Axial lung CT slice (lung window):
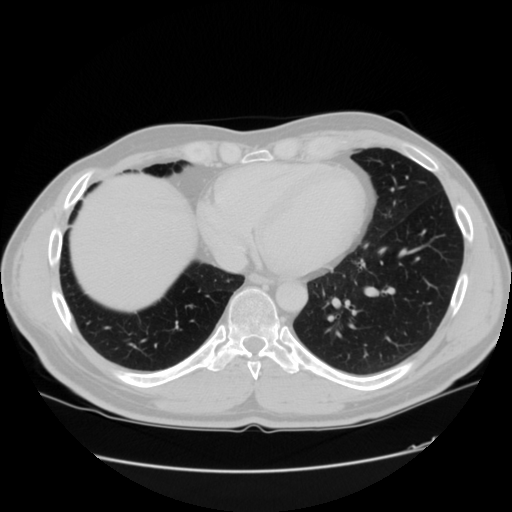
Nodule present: no